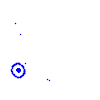
Particle: pion